Question: When I double-click a record for editing, it doesn't fill the date picker (i.e. the date picker shows blank, even though the record has the value).

I have searched a lot, but didn't get any fix.
Anyone has any idea...?
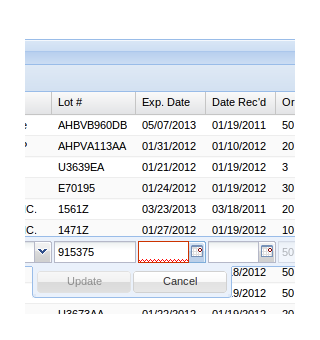
Answer: I can't tell if you have this already... but you need to make sure that the column editor is configured properly, for example:
'''
columns: [{
// column 1 - NAME
header: 'Name',
dataIndex: 'the_name',
flex: 1
}, {
// column 2 - DATE
xtype: 'datecolumn',
header: 'Date',
dataIndex: 'the_date',
width: 90,
editor: {
xtype: 'datefield',
allowBlank: true,
format: 'm/d/Y',
}
}, {
// column 3...
}],
//other grid configs...
'''